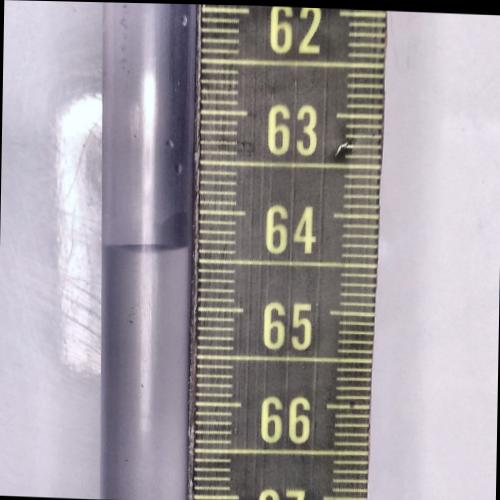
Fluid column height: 64.4 cm